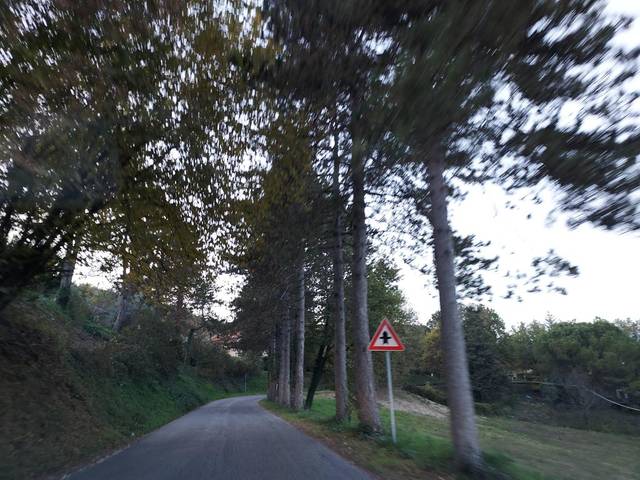
Region: Italy
Coordinates: 41.697, 13.747